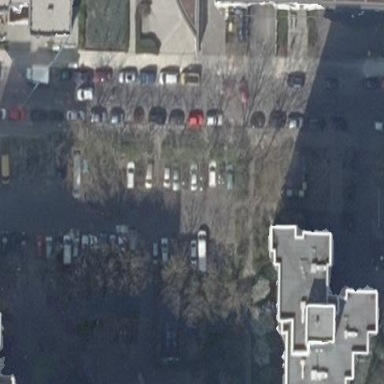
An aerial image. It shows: Multi-storey building with parking facility.